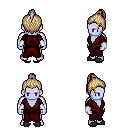
a pixel art fantasy rpg character, male body template, dark elf, purple skin, red robe, teal pants, white blonde short topknot hairstyle, white cloth bracers, gray slippers, four views (front, back, left, right), 2x2 character sprite sheet, small pixel art, hard edges, no anti-aliasing